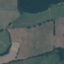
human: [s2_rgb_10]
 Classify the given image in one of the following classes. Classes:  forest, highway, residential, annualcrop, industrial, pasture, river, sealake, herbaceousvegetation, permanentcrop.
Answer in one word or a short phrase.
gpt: Pasture